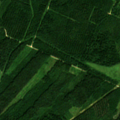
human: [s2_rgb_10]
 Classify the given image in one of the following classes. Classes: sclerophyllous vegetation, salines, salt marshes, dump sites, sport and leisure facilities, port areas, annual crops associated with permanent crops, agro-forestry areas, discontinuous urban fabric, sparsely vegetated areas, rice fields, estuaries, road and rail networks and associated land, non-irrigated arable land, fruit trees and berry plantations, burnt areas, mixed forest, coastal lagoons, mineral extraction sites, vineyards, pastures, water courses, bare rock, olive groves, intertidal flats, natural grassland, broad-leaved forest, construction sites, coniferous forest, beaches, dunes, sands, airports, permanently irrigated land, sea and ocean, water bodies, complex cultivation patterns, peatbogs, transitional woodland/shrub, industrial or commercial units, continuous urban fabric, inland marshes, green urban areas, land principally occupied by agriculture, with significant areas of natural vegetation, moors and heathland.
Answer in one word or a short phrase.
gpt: broad-leaved forest, coniferous forest, mixed forest, transitional woodland/shrub